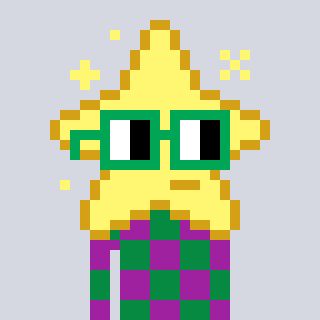
a pixel art character with square green glasses, a star-shaped head and a magenta-colored body on a cool background